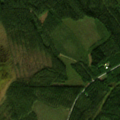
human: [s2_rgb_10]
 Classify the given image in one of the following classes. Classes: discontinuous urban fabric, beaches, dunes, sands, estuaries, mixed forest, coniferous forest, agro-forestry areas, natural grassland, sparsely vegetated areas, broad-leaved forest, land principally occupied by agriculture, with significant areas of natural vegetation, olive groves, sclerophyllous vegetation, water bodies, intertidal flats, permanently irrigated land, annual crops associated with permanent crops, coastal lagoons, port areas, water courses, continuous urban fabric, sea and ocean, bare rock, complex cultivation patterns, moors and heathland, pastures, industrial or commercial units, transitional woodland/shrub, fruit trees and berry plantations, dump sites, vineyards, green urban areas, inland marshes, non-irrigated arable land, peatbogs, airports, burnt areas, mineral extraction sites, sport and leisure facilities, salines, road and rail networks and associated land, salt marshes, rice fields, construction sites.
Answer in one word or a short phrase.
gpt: coniferous forest, mixed forest, peatbogs